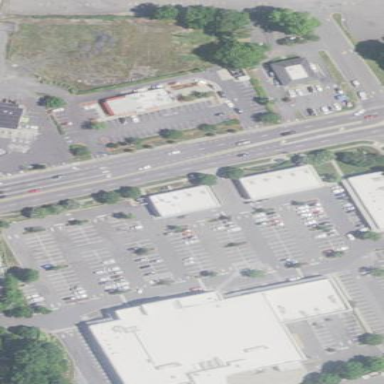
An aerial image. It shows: Retail area.